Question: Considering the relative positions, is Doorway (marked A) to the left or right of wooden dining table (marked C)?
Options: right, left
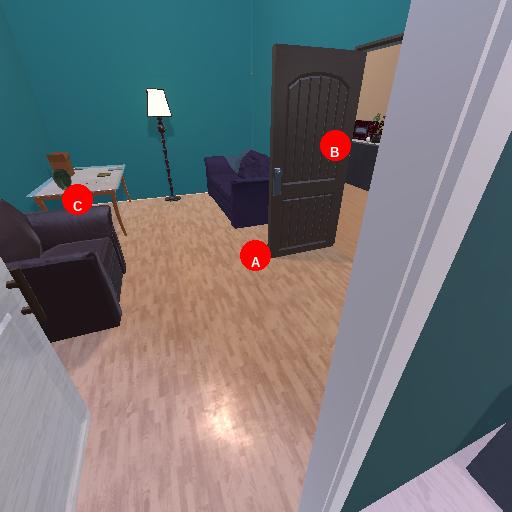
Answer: right